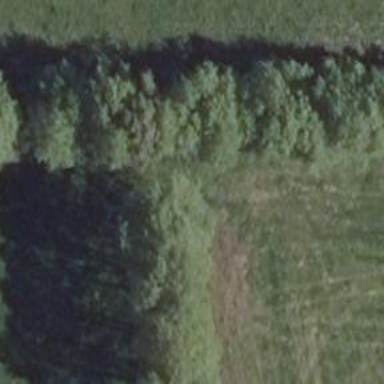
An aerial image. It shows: Row of trees in natural setting.